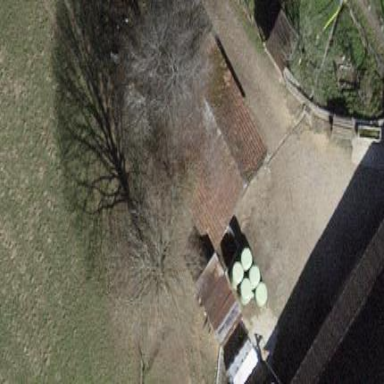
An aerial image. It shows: Farm auxiliary building.